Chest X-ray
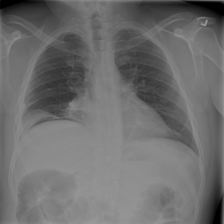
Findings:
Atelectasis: negative
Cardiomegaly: negative
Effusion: positive
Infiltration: negative
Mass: negative
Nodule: negative
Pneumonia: negative
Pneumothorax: positive
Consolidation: negative
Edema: negative
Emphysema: negative
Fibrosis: negative
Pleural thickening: negative
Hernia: negative